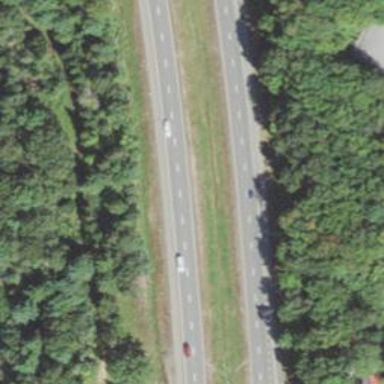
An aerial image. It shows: Motorway.